Aerial crown-view tile of a tropical tree (Barro Colorado Island, Panama), acquired 20250915:
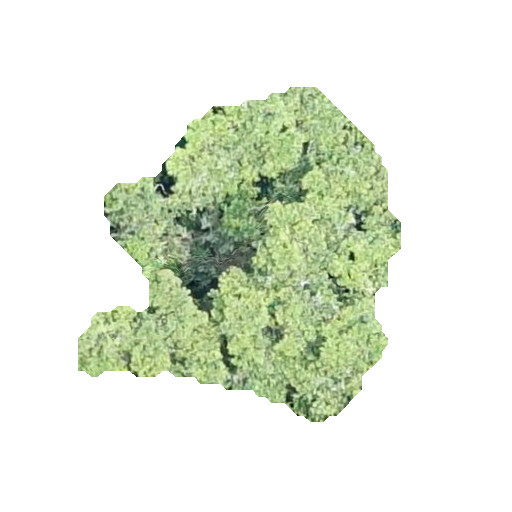
Species: Guapira myrtiflora
GBIF accepted scientific name: Guapira myrtiflora
Crown area: 103.234 m²